Interaction volume radius: 5 \u00c5
Interaction volume height: 30 \u00c5
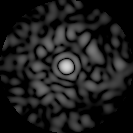
Disorder parameter: 0.7994